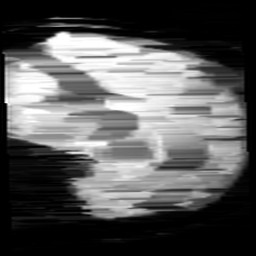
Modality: minIP
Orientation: sagittal
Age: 13
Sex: male
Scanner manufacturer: siemens
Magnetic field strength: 3 T
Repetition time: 0.027 s
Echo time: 0.02 s